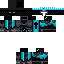
A female skeleton skin with dark skin, wearing blonde helmet dressed in a blue armor chest and black pants, featuring a closed mouth.